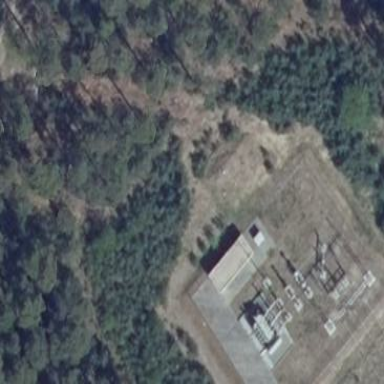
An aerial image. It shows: Outdoor power substation at the transmission level.